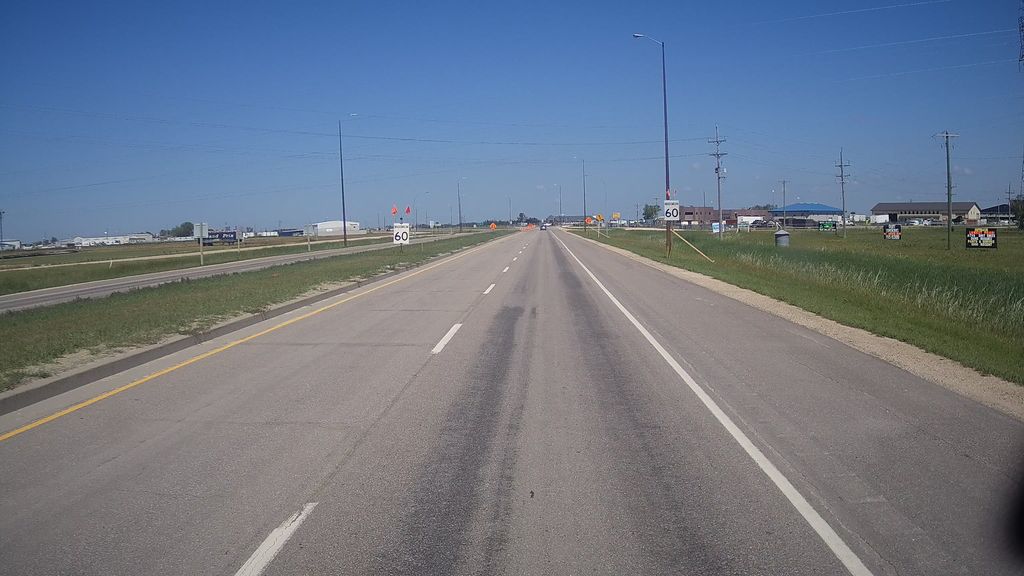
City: winnipeg